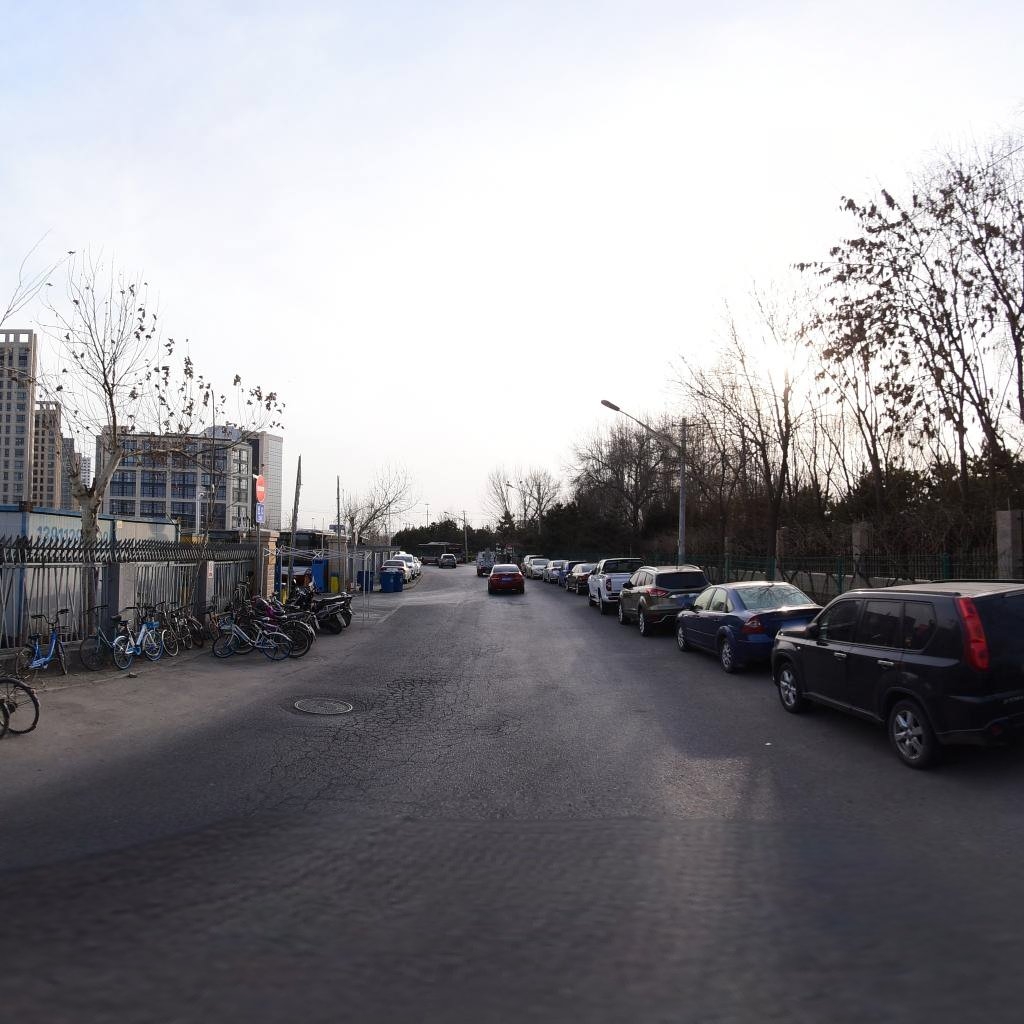
Region: Chaoyang
Road damage annotations: alligator crack, manhole cover